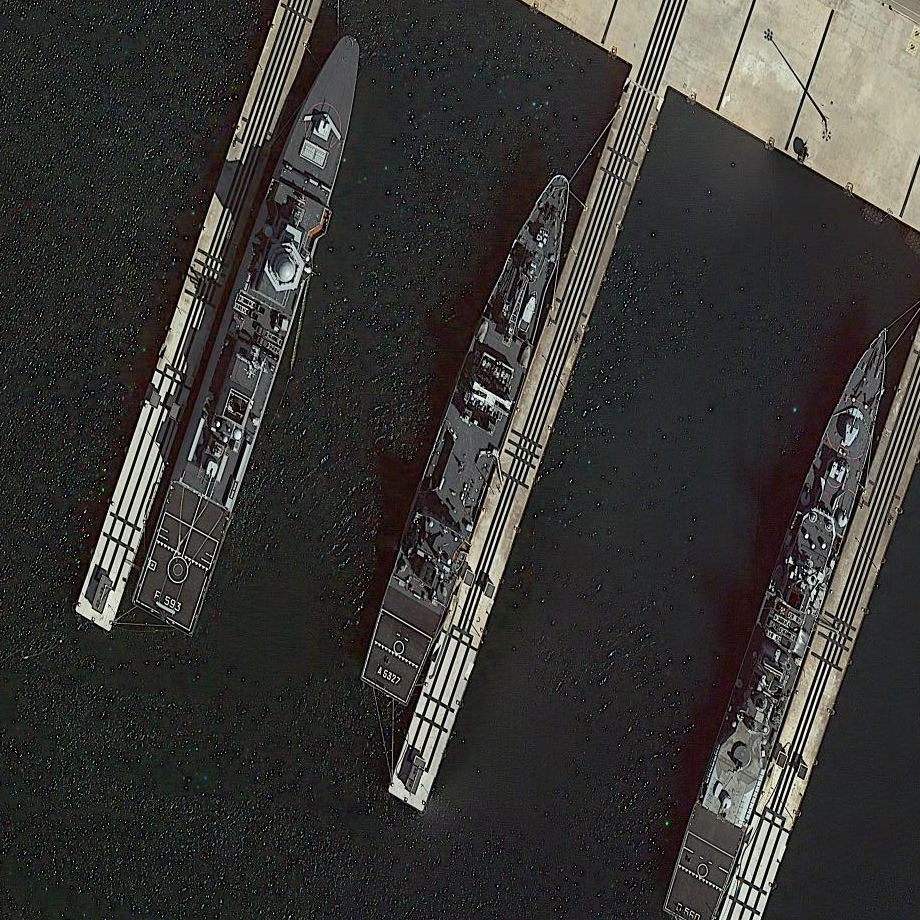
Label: destroyer